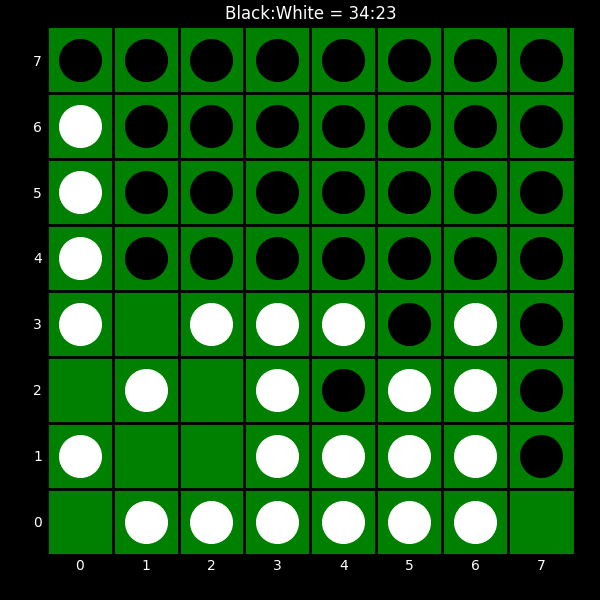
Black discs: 34
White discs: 23